Question: I'm trying to rotate this canvas
'''
<Canvas Canvas.Left="203" Canvas.Top="274" Name="canvas1" Height="0" Width="0" >
<Rectangle.LayoutTransform>
<RotateTransform Angle="-45"/>
</Rectangle.LayoutTransform>
'''
I want to rotate this canvas but in the same position.. check this image
The left image I dont want to do that.. I need to create the second one.. but always I need to set X, Y values? Or is there another way?
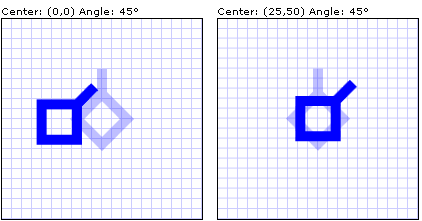
Answer: In WPF, has two properties to support display transformations, 'LayoutTransform' and 'RenderTransform'.Any Transform assigned to LayoutTransform is applied when layout is performed. RenderTransform is applied after layout when rendering is performed.
You need to change the Transformation to RenderTransform
'''
<Rectangle.RenderTransform>
<RotateTransform Angle="-45"/>
</Rectangle.RenderTransform>
'''
You can see the difference between <URL>